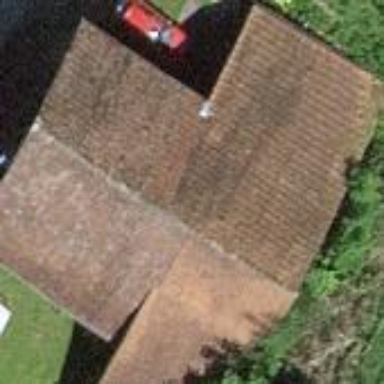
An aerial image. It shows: Barn.